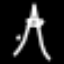
Label: The Eiffel Tower